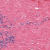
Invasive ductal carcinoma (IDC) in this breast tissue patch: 0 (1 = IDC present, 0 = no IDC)